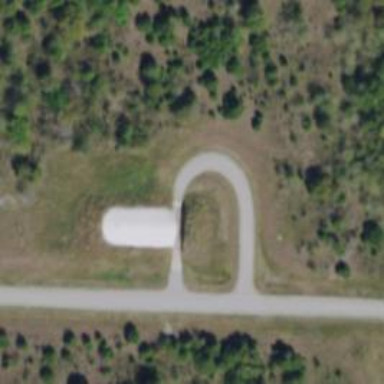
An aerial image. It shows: Military bunker for protection and defense.